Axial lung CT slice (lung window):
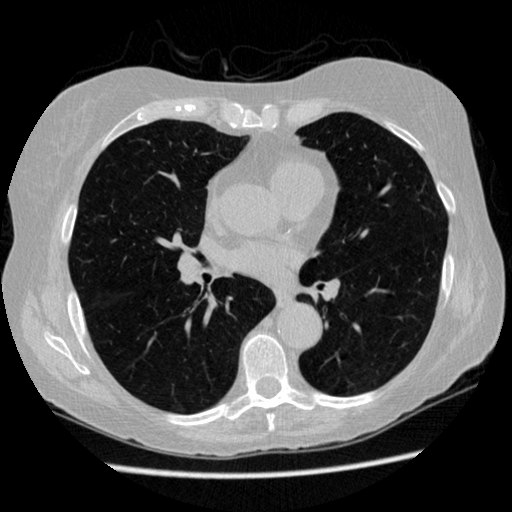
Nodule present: no